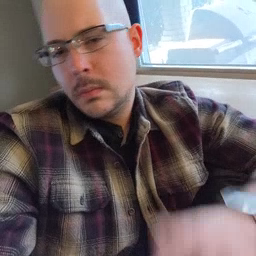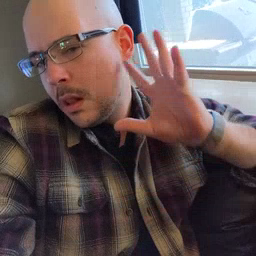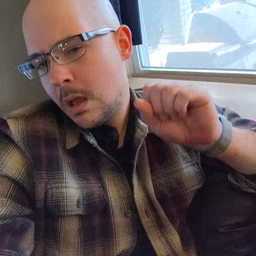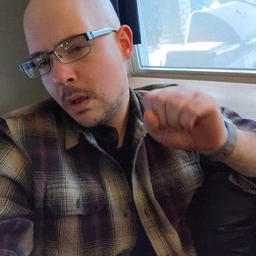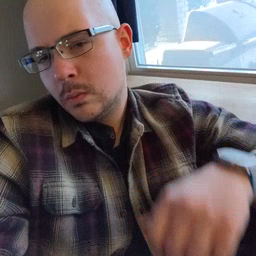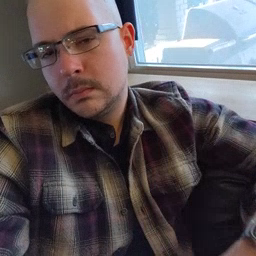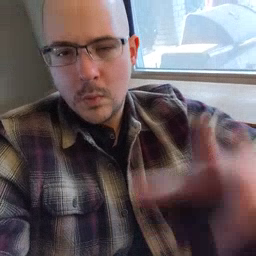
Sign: loud